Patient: sex F, age 53
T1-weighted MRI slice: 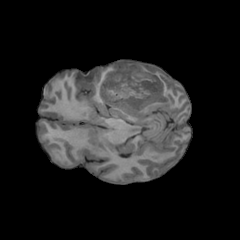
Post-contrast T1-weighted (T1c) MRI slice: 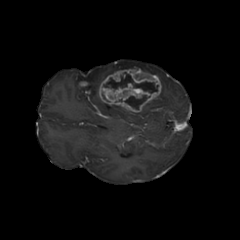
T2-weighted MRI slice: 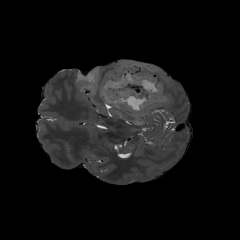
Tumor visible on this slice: yes
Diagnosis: Glioblastoma, IDH-wildtype
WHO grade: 4